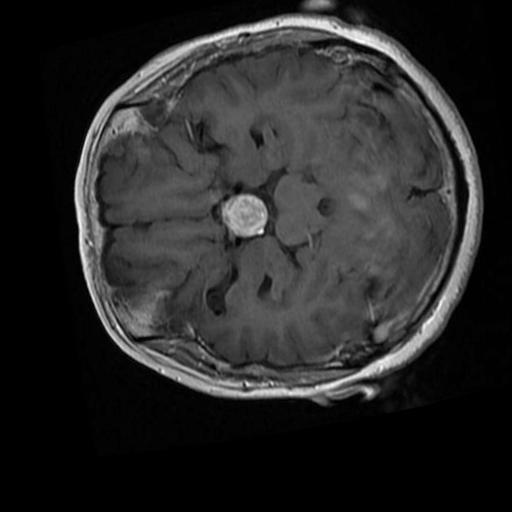
Label: brain_tumor